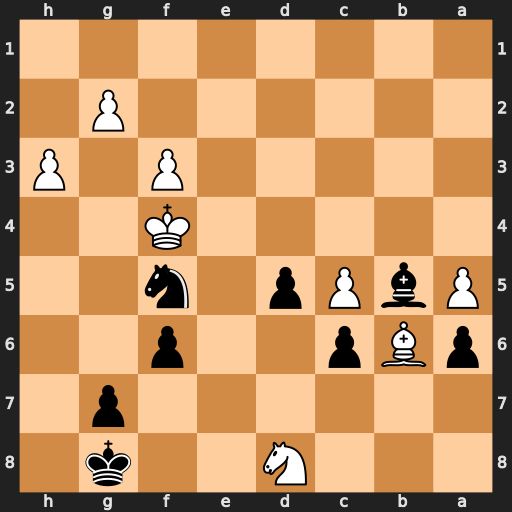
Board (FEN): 3N2k1/6p1/pBp2p2/PbPp1n2/5K2/5P1P/6P1/8
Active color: b
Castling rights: -
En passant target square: -
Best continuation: d4 Kxf5 d3